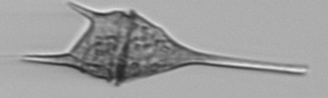
Label: Tripos_lineatus